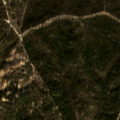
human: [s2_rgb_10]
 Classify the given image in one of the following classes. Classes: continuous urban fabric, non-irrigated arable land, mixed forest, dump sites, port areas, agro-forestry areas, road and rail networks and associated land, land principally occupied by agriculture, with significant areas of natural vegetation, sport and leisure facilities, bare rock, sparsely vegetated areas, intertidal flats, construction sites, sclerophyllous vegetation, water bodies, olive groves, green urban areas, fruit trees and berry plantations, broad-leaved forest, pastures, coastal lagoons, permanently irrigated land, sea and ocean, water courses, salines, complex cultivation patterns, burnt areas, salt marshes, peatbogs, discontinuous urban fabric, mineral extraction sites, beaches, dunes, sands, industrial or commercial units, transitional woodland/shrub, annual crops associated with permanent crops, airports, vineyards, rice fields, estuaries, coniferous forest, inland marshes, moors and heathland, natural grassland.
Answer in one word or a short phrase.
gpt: land principally occupied by agriculture, with significant areas of natural vegetation, broad-leaved forest